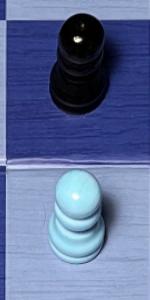
Label: Pawn_White